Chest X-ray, PA view. Patient: 51 years old, sex M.
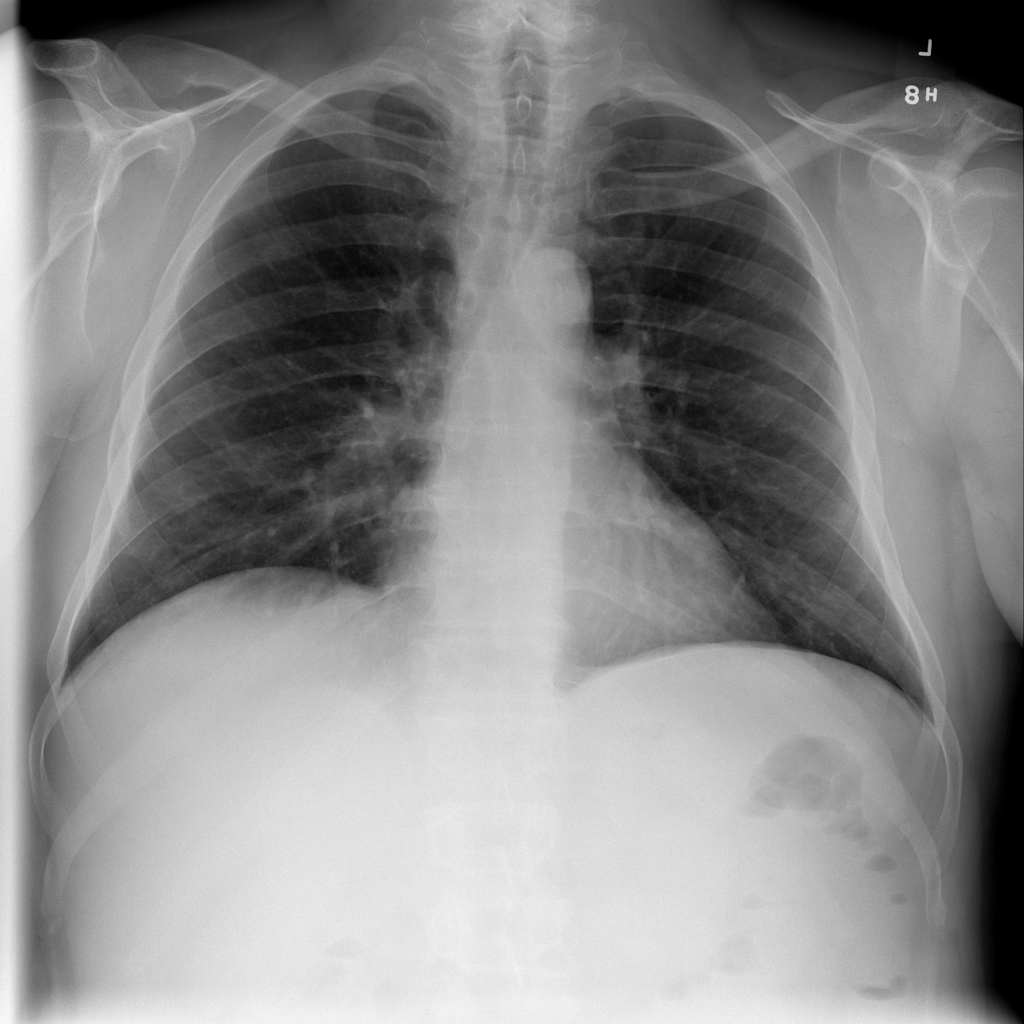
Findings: No Finding